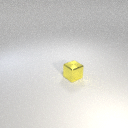
small yellow metal cube